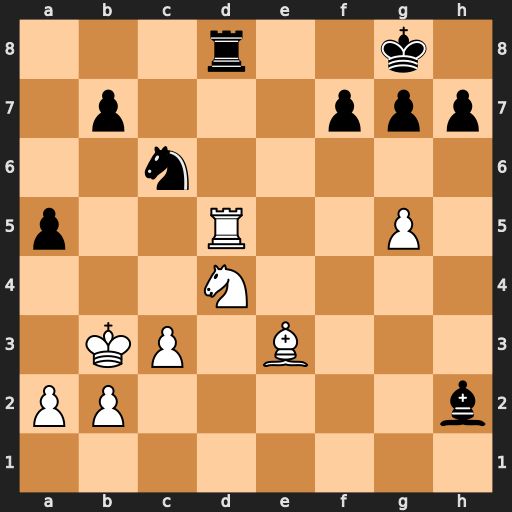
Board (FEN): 3r2k1/1p3ppp/2n5/p2R2P1/3N4/1KP1B3/PP5b/8
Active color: w
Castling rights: -
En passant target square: -
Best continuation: Nxc6 Rxd5 Ne7+ Kf8 Nxd5